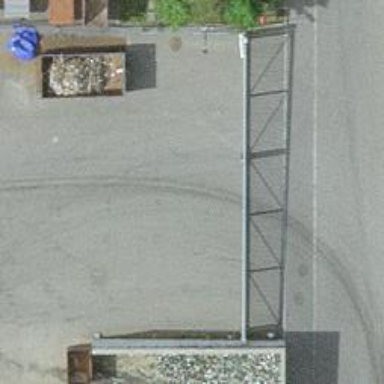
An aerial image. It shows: Gate.